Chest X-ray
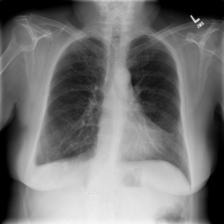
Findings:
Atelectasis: negative
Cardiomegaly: negative
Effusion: negative
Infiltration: negative
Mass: positive
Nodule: negative
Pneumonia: negative
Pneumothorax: negative
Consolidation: negative
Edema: negative
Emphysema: negative
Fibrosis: negative
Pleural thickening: positive
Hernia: negative